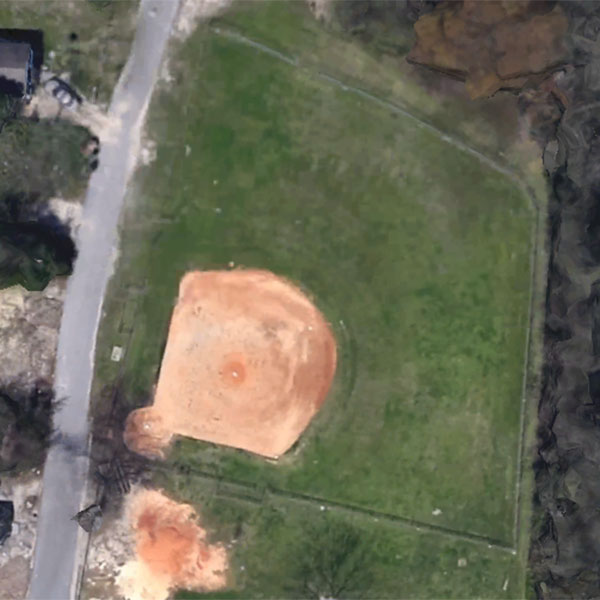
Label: BaseballField